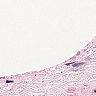
Metastatic tissue present: no